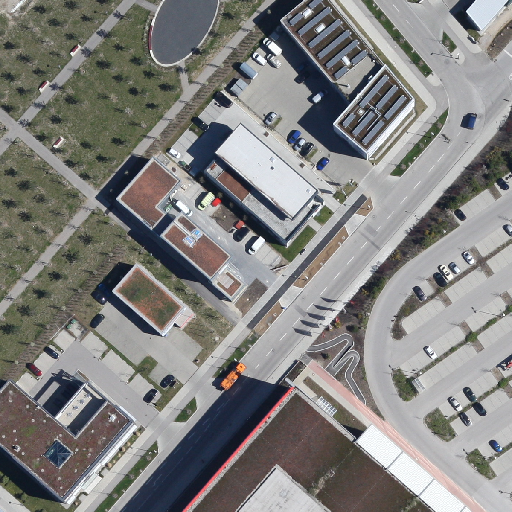
Referring expression: long truck